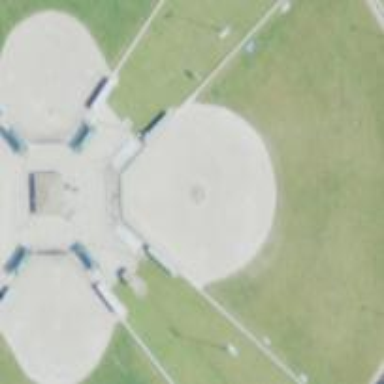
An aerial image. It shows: Baseball pitch for leisure and sports activities.